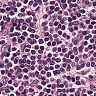
Metastatic tissue present: no